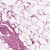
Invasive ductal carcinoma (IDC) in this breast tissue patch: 0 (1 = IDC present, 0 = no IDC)